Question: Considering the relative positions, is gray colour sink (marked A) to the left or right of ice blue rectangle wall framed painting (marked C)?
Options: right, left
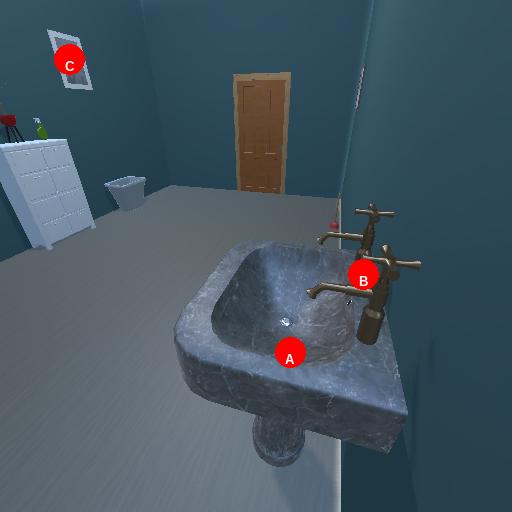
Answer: right